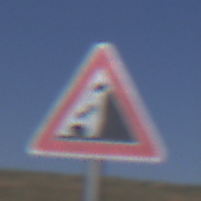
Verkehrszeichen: SteinschlagRechts
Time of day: MorningAfternoon
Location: Outdoor (Nature)
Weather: Clear
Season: NotSpecified
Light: Natural